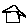
Label: house